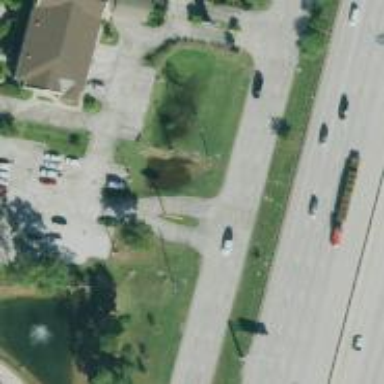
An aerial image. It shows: Secondary road with frontage road alongside.